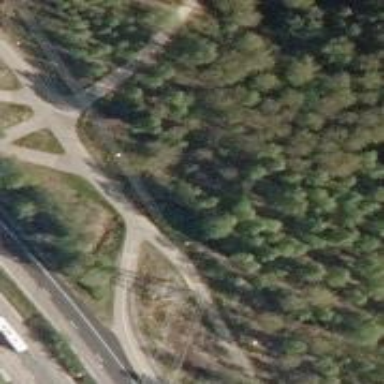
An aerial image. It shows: Asphalt cycleway designed for nordic skiing.